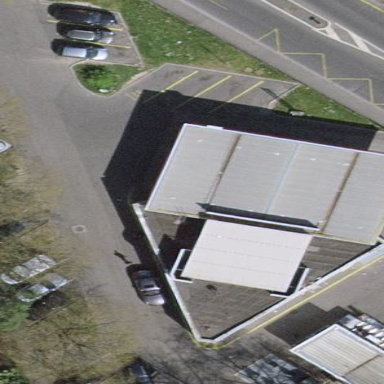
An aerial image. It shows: Fuel amenity located on the roof of building.